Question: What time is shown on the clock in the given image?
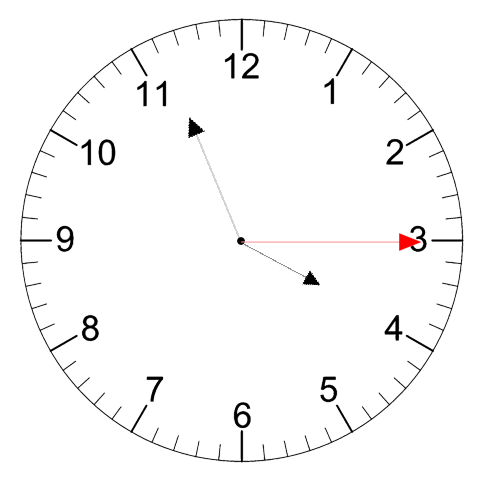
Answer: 03:56:15